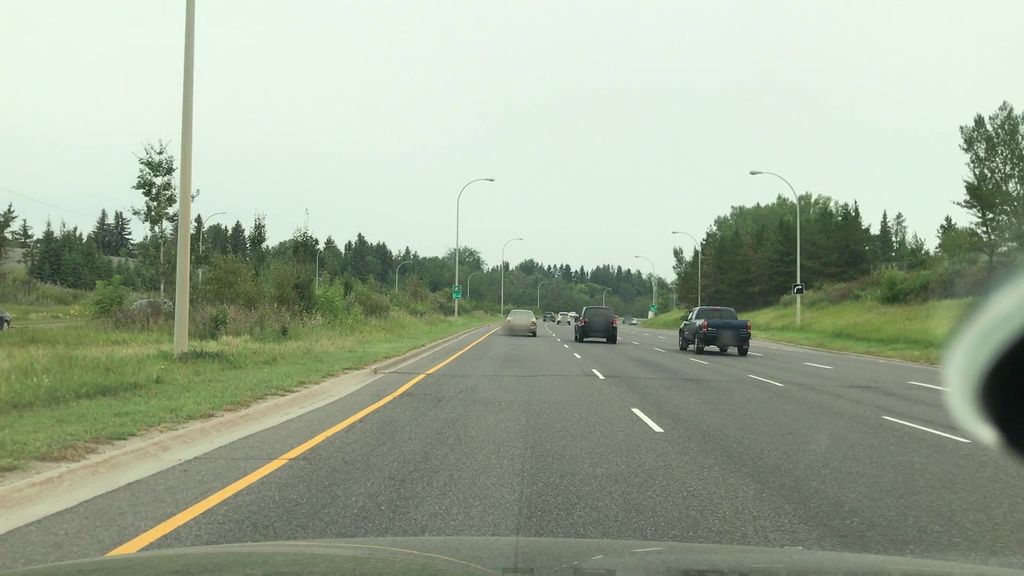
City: edmonton